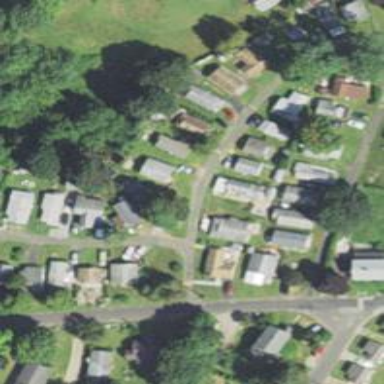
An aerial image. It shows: Residential area known as trailer park.